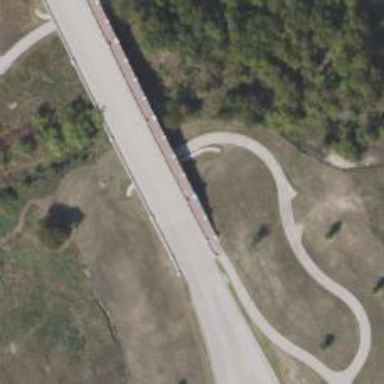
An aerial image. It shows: Path on bridge.